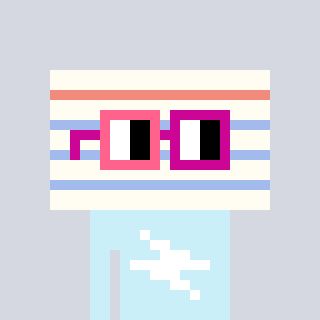
a pixel art character with square pink and red glasses, a empty notebook page-shaped head and a cold-colored body on a cool background